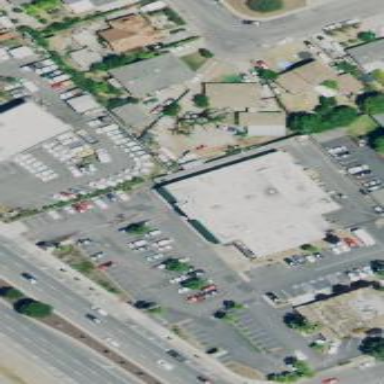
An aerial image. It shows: Supermarket located in building.